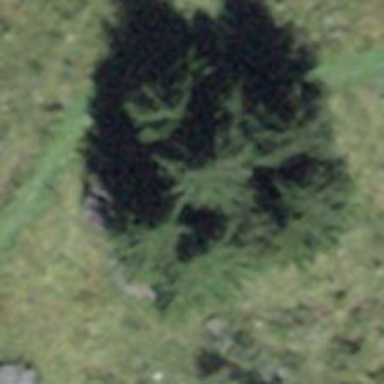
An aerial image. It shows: Evergreen tree with needle-leaved leaves.